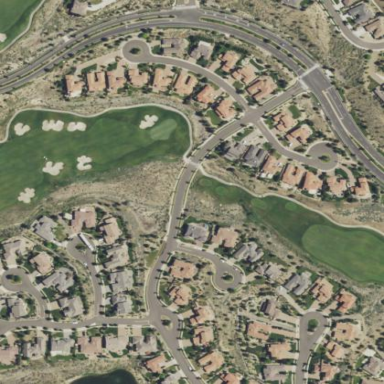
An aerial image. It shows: Golf fairway surrounded by grass.